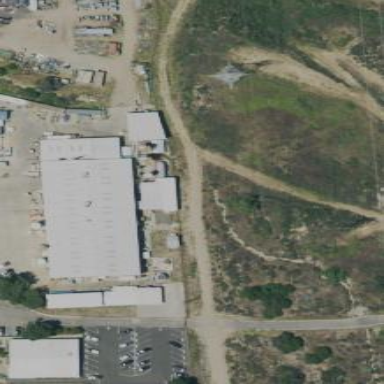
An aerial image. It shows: Industrial building.